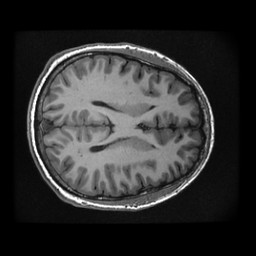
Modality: T1w
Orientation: axial
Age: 25
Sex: male
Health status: healthy
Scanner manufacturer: ge
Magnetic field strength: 3 T
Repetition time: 0.008372 s
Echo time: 0.003112 s